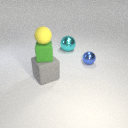
small blue metal sphere in front of large cyan metal sphere